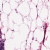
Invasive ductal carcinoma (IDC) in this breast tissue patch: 0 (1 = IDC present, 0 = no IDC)